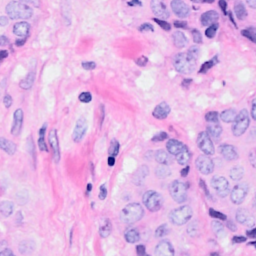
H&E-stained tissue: Breast